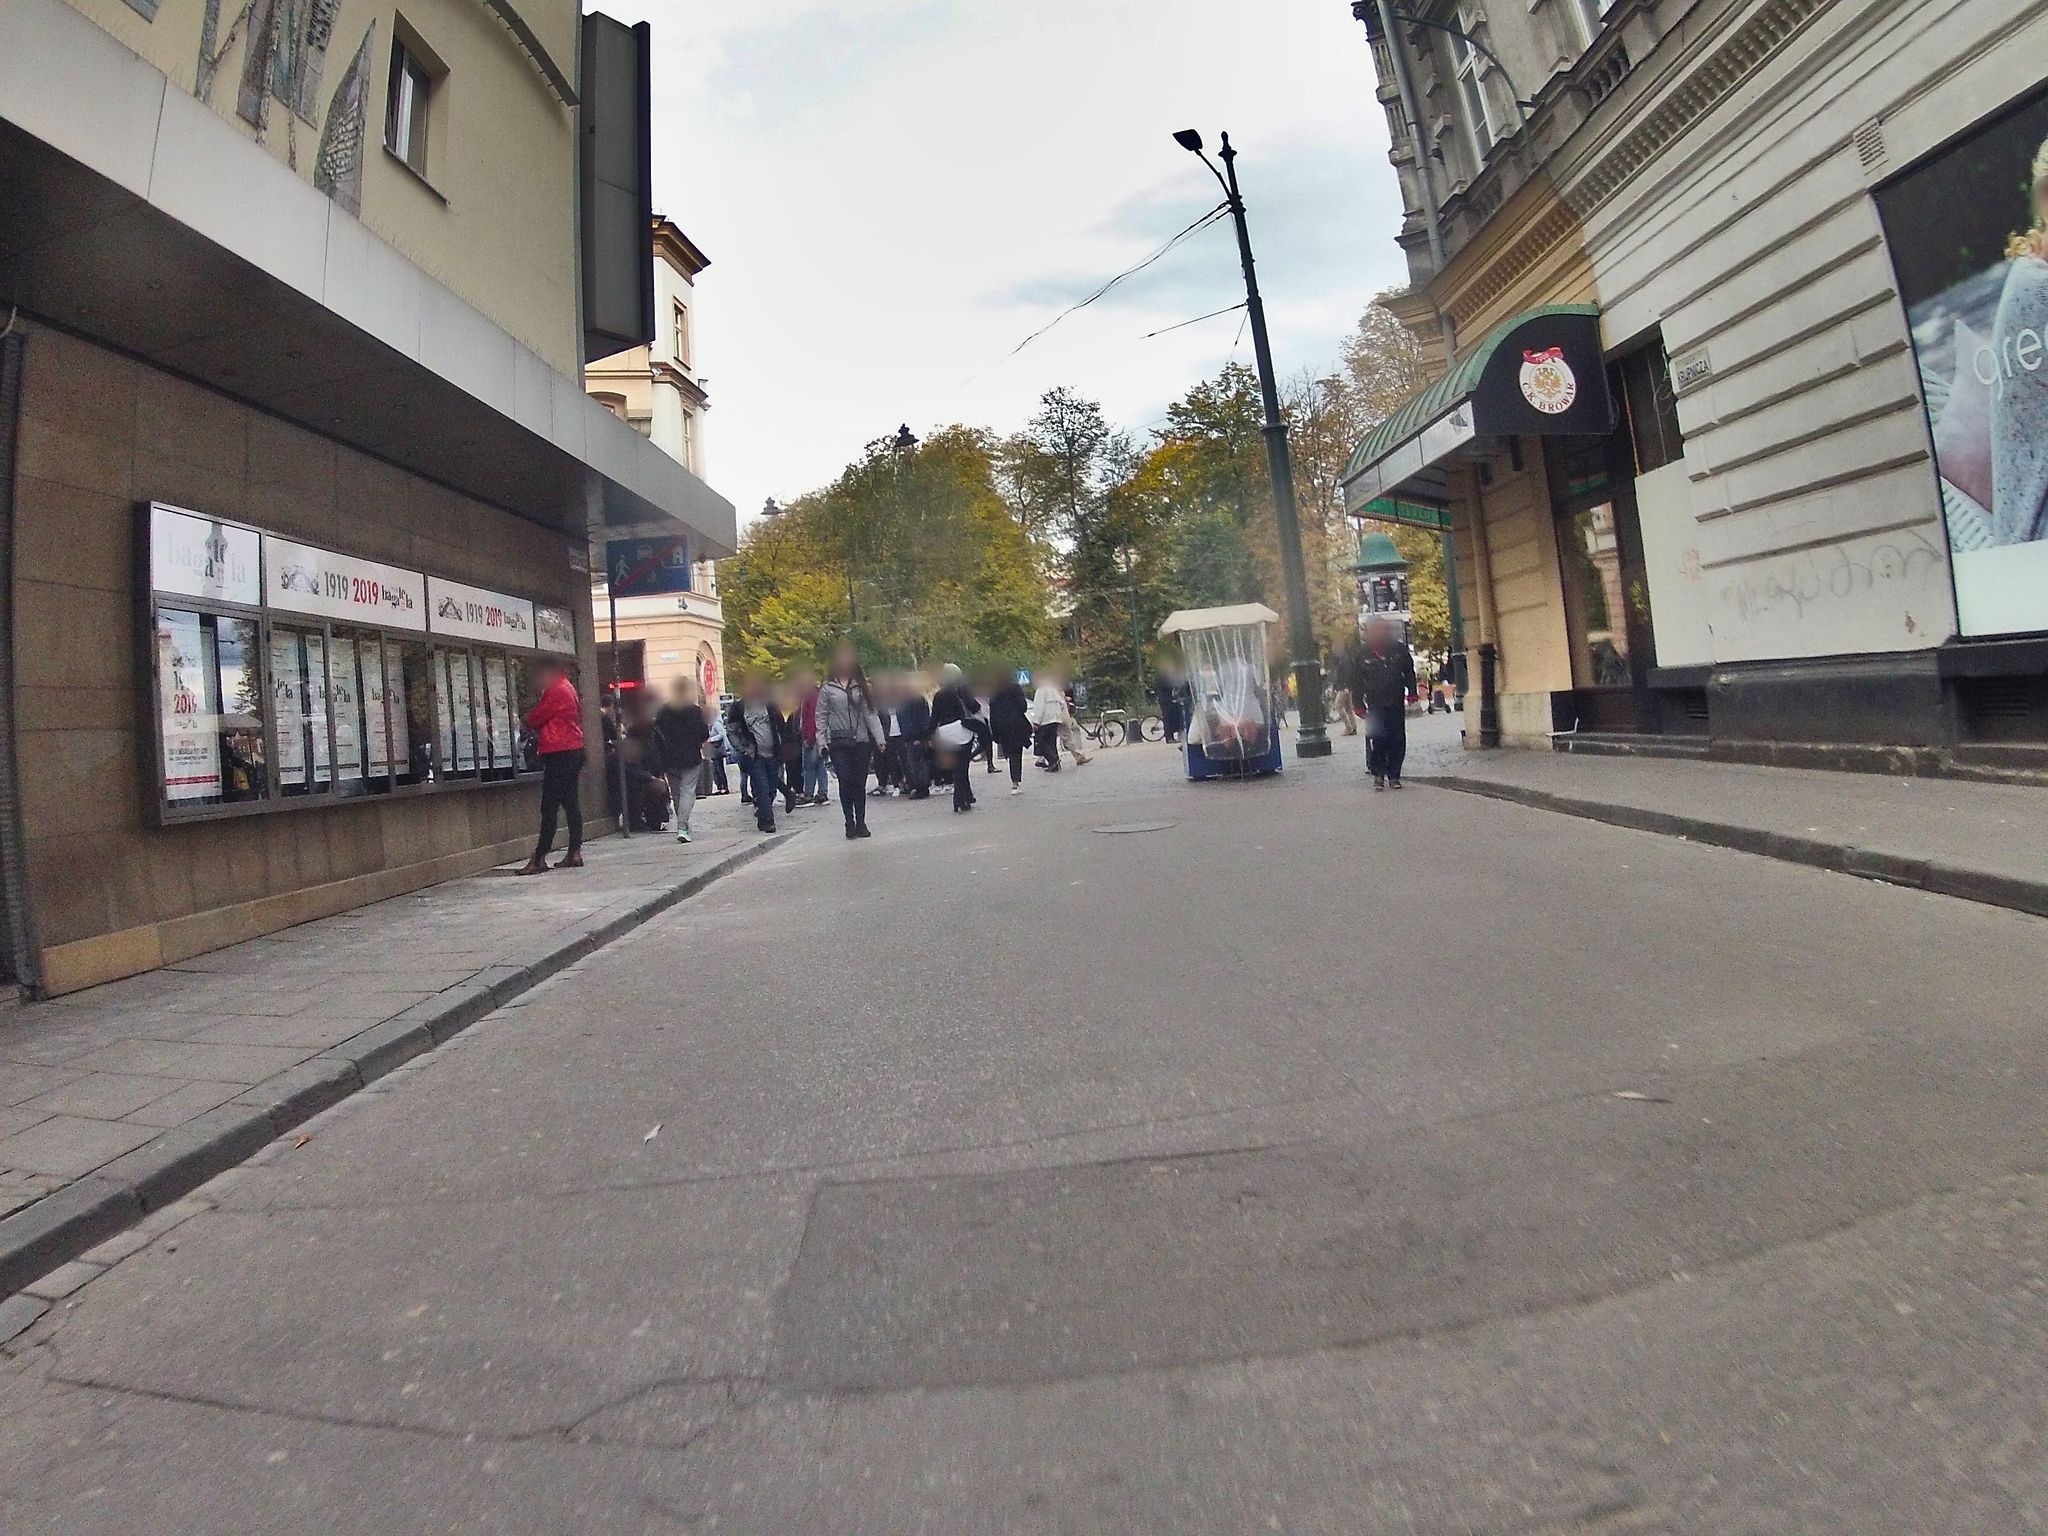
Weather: clear
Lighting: day
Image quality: good
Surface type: walking surface
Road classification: path, pedestrian
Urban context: urban centre
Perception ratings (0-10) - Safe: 6.47, Lively: 9.1, Beautiful: 8.29, Boring: 2.56, Depressing: 6.77, Wealthy: 7.48